RGB frame:
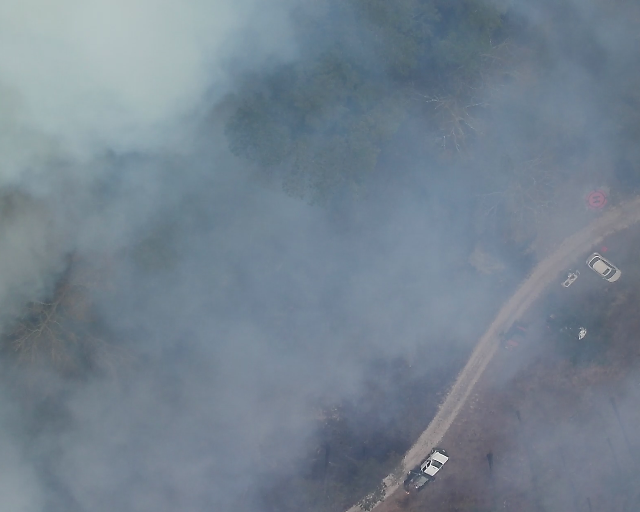
Thermal frame:
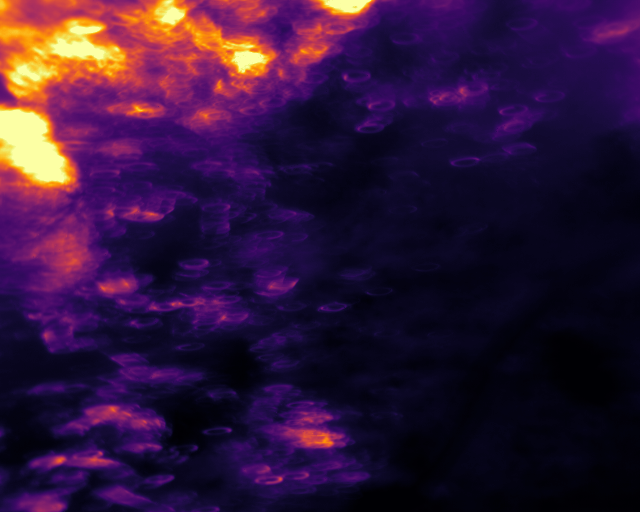
Captured: 2026-02-26 03:09:42
Pixels at or above 80 °C: 48162 (fraction of frame: 0.147)